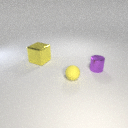
small purple metal cylinder in front of large yellow metal cube